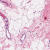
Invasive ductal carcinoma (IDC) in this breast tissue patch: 0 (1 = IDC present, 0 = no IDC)